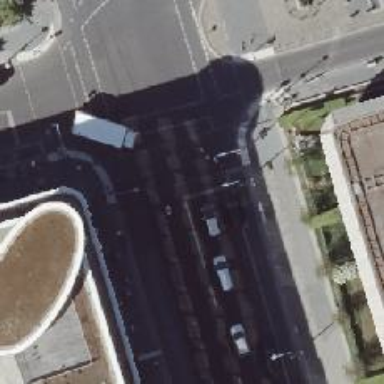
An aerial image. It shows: Secondary road with asphalt surface. It has both sidewalk and cycle lane with asphalt surface on both sides of the road.